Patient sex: F
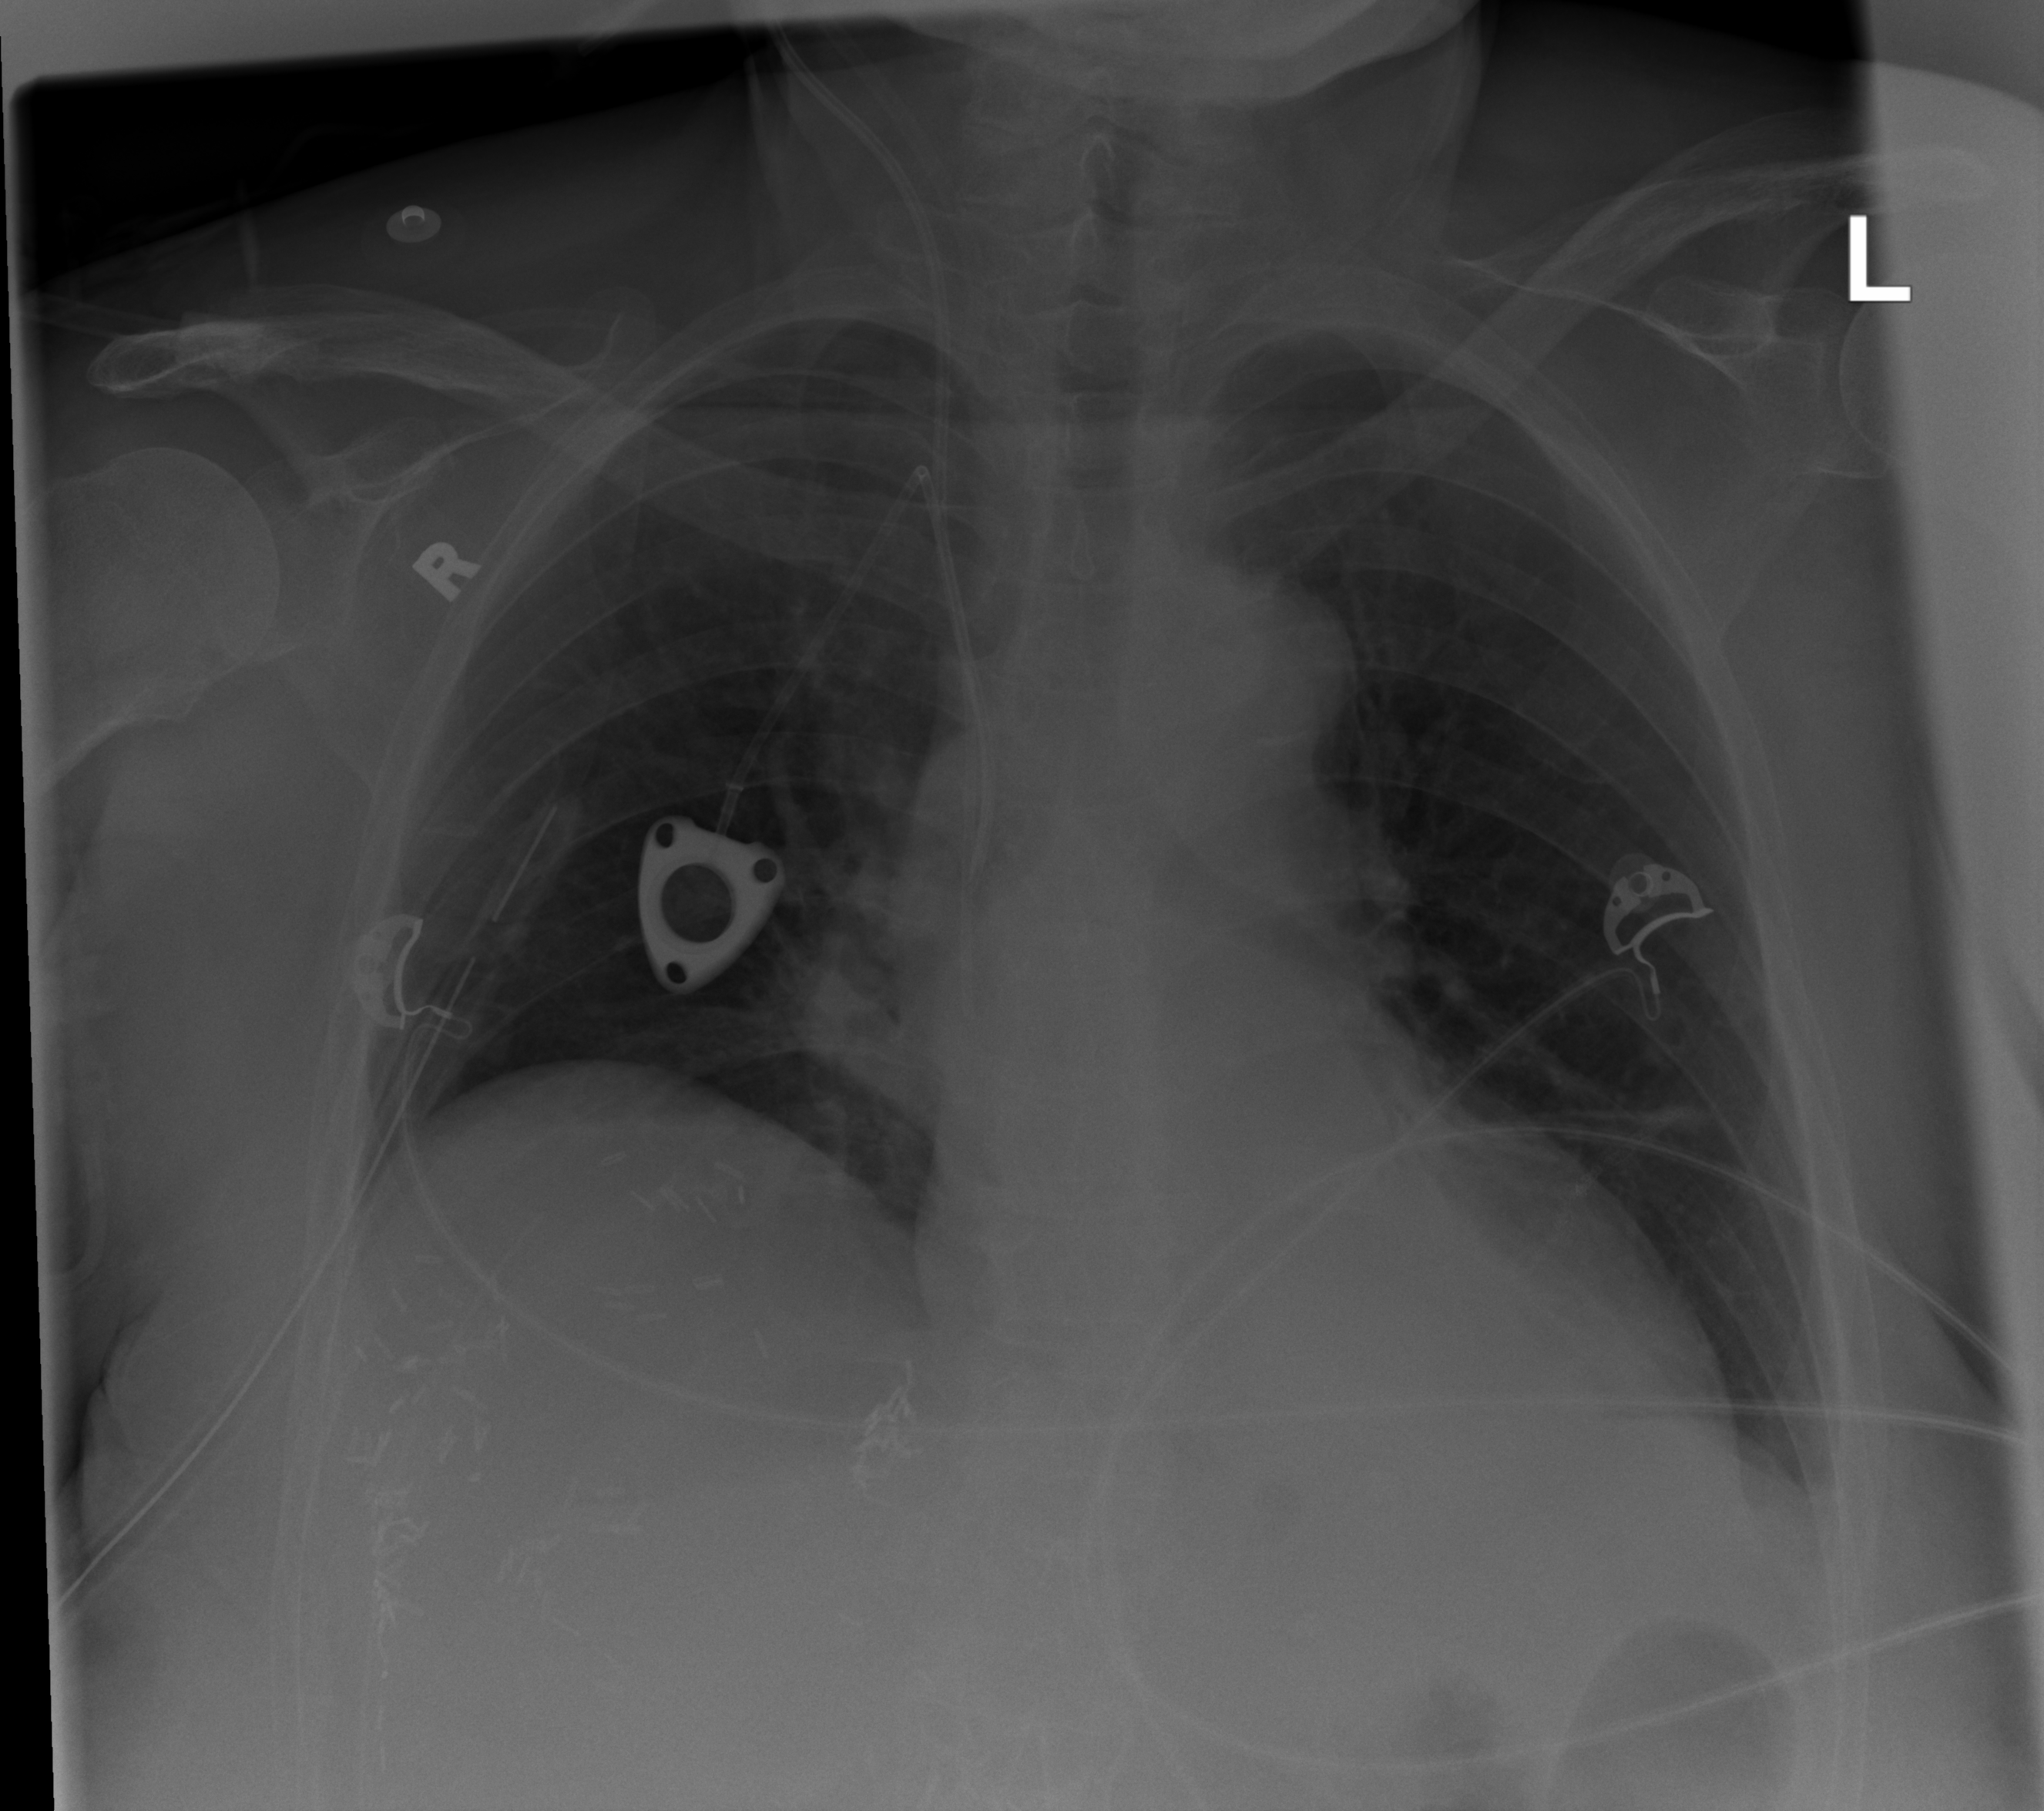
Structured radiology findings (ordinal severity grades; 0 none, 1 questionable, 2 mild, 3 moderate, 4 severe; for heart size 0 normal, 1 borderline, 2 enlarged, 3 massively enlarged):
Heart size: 0
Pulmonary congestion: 0
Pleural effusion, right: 2
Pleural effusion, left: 2
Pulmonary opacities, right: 0
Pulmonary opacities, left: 0
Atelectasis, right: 0
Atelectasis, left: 0